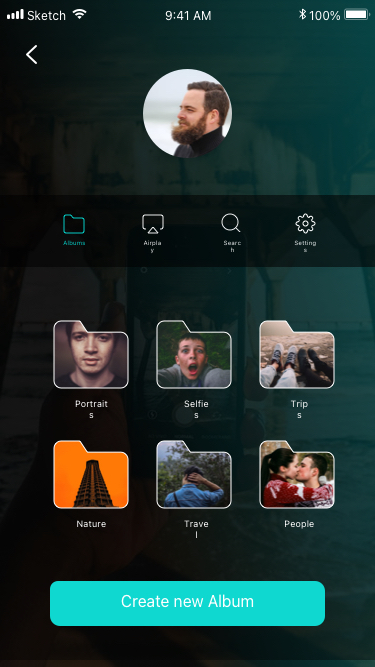
Text in this UI design:
Portraits
Selfies
Trips
Nature

Travel

People
Albums
Settings
Search
Airplay
Create new Album